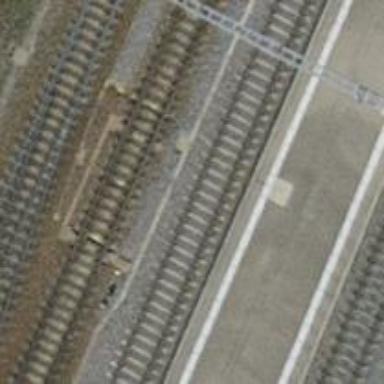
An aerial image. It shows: Single-track electrified railway siding with contact line for service.